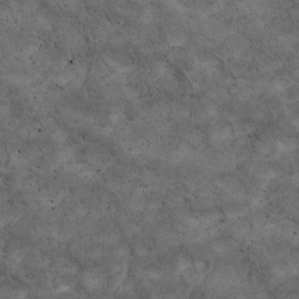
Label: non_frost